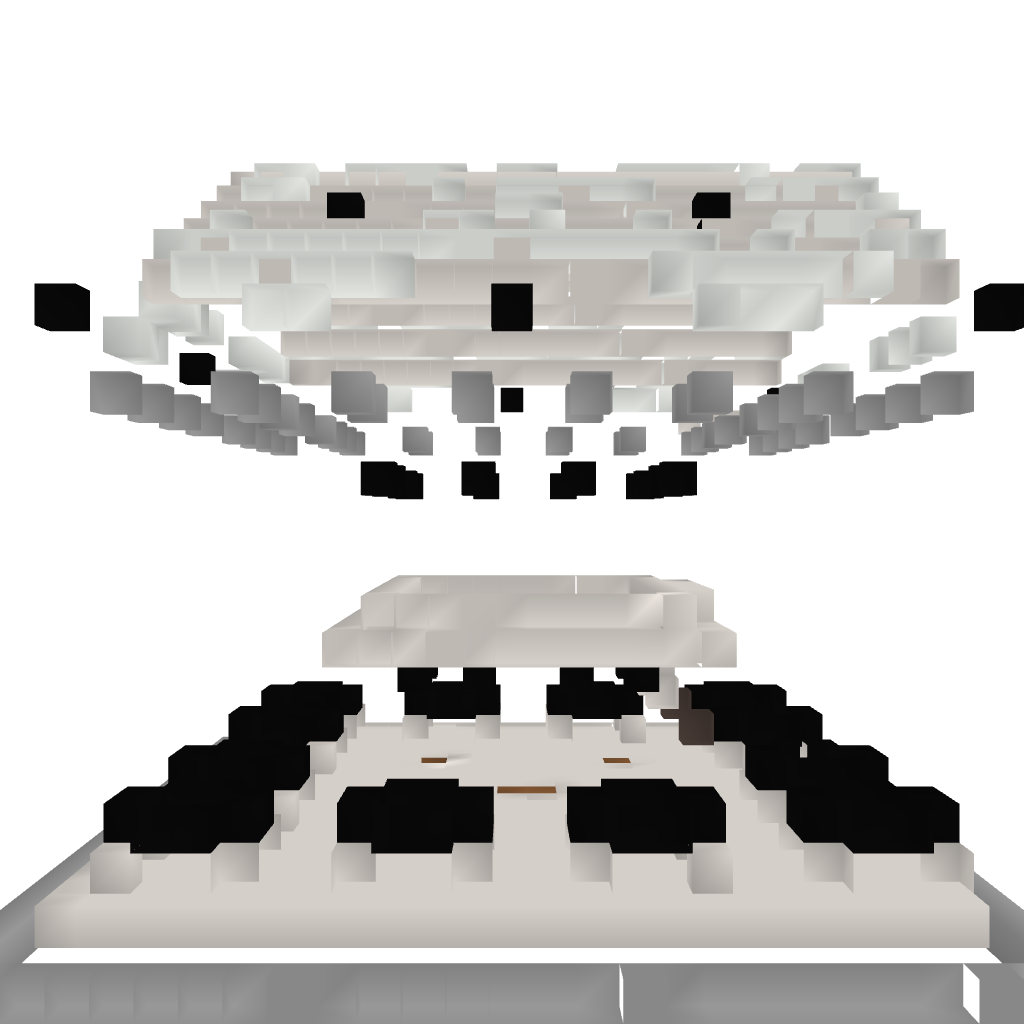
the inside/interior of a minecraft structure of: Templo Romano